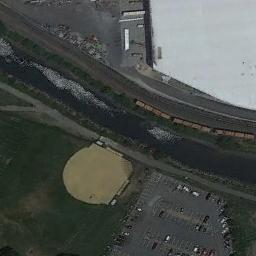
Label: baseball_diamond